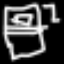
Label: bed